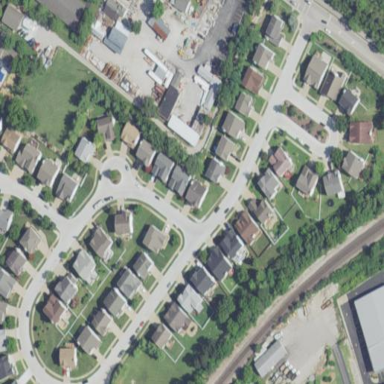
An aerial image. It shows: Residential area.